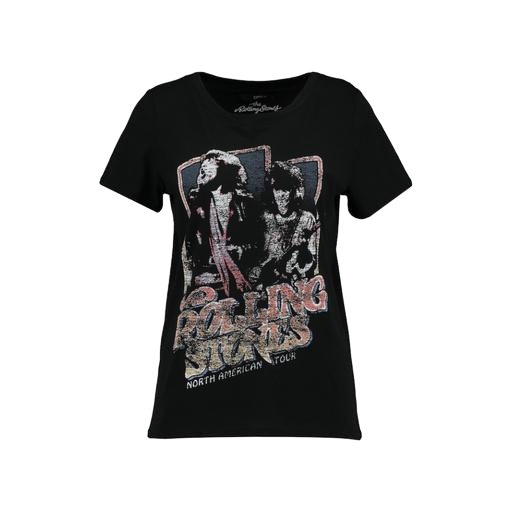
multicolor rolling stones tour tee, multicolor rolling stones tee, white rolling stones rock printed tee, white background